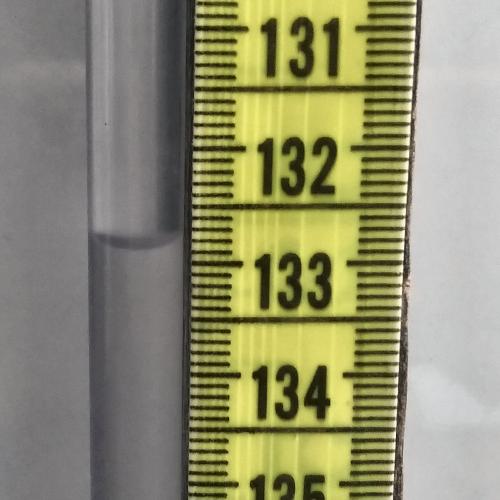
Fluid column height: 132.8 cm